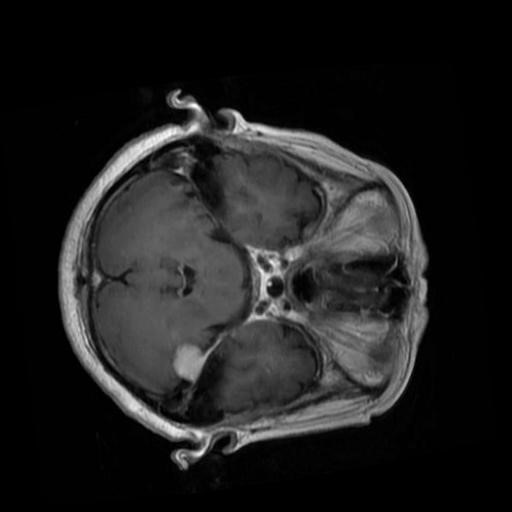
Label: brain_menin